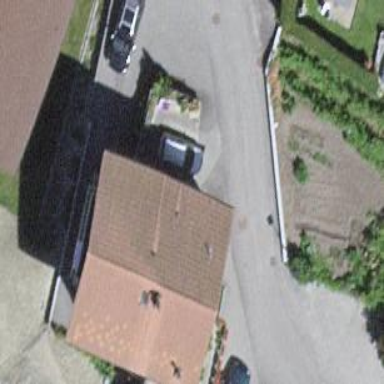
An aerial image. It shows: Simple and straightforward house.